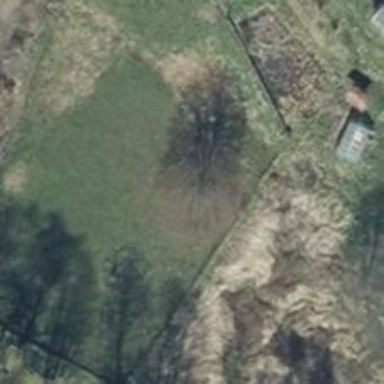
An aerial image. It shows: Deciduous broadleaved tree.